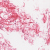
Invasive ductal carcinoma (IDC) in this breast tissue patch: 0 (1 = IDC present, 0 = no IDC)